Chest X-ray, PA view. Patient: 54 years old, sex F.
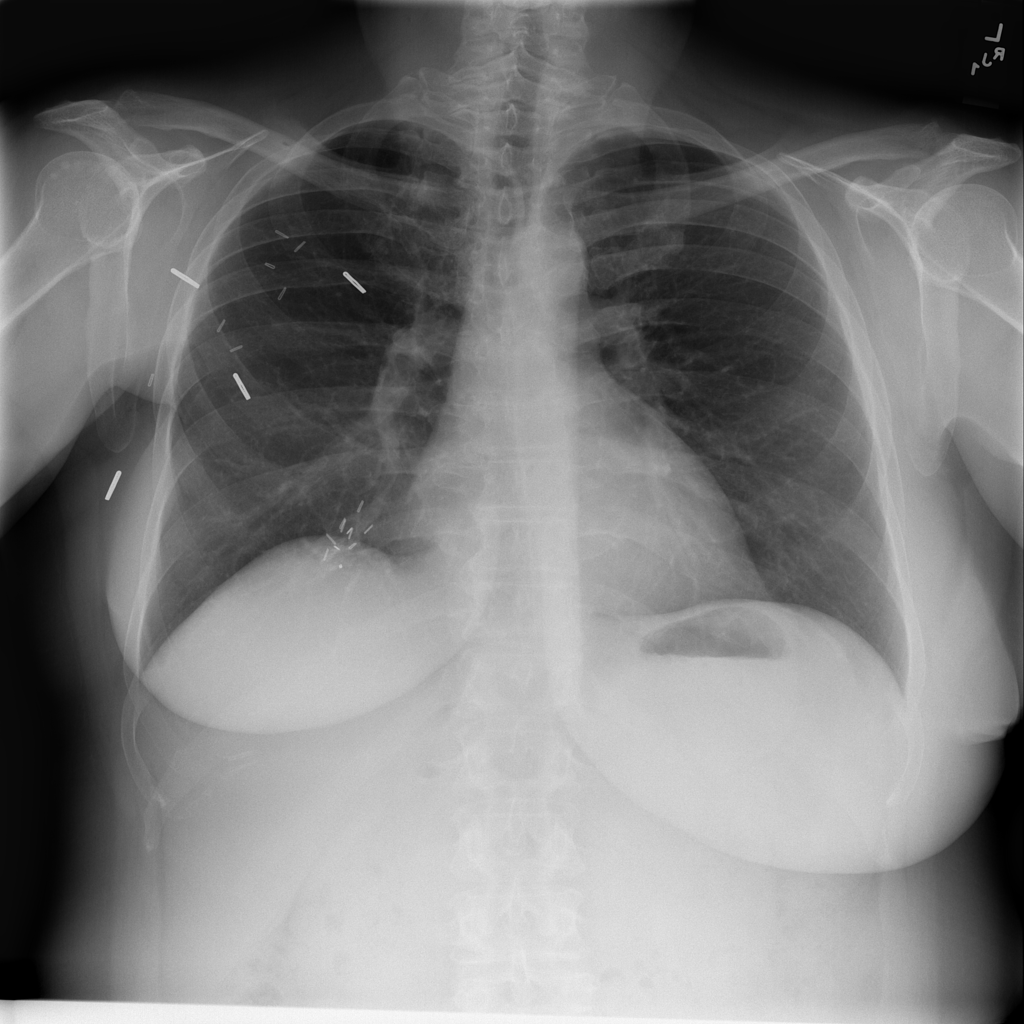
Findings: No Finding